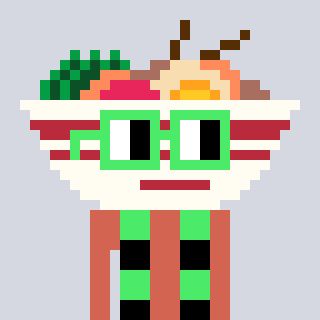
a pixel art character with square light green glasses, a noodles-shaped head and a peachy-colored body on a cool background